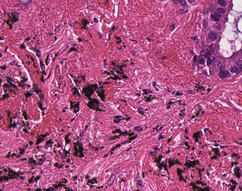
Tumor epithelial tissue: yes
Tumor-associated stroma tissue: yes
Normal tissue: no